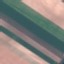
Land use / land cover: AnnualCrop